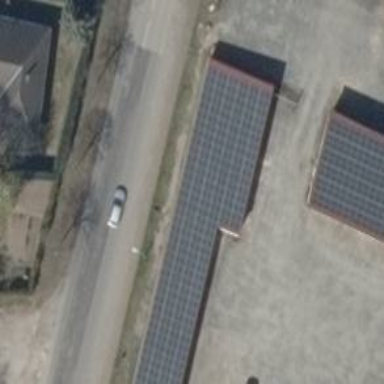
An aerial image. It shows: Solar power generator with photovoltaic panels.